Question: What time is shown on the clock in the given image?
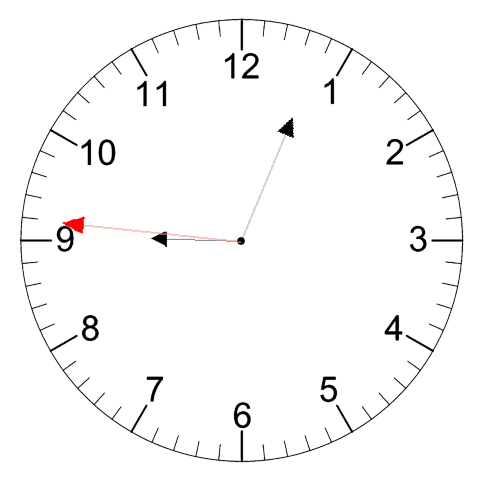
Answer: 09:03:46